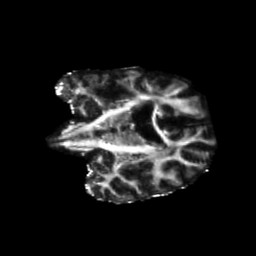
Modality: FA
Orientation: coronal
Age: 62
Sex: female
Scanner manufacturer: siemens
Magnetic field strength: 3 T
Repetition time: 5.25 s
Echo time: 0.08 s